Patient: sex F, age 61
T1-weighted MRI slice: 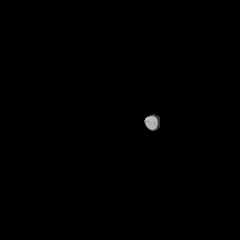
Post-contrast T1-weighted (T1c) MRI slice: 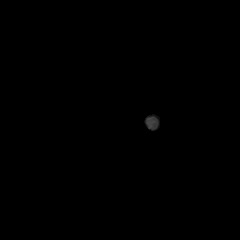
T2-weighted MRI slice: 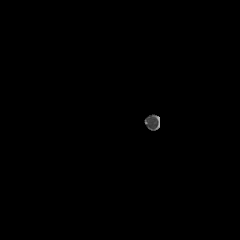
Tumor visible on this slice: no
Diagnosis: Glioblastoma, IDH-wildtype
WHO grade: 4